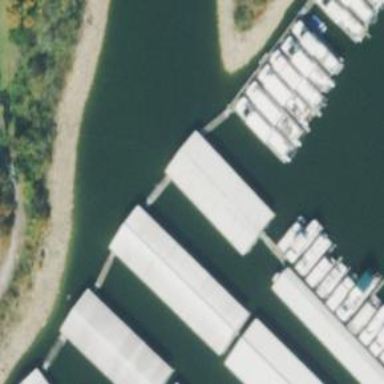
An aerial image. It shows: Boathouse building.